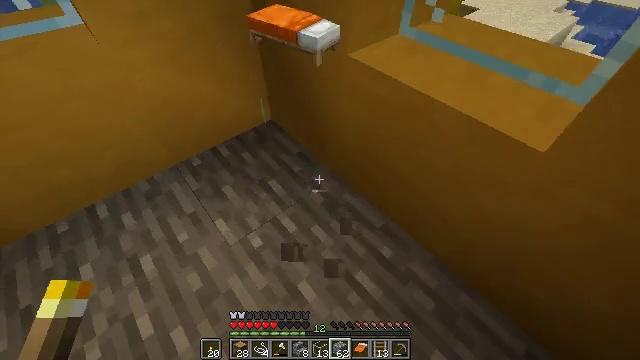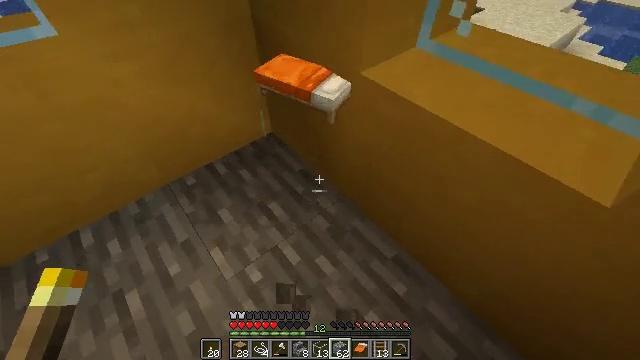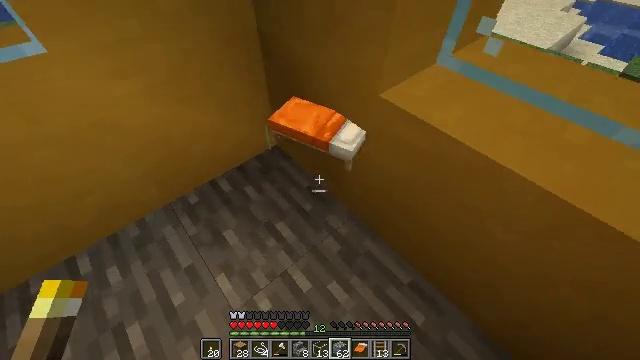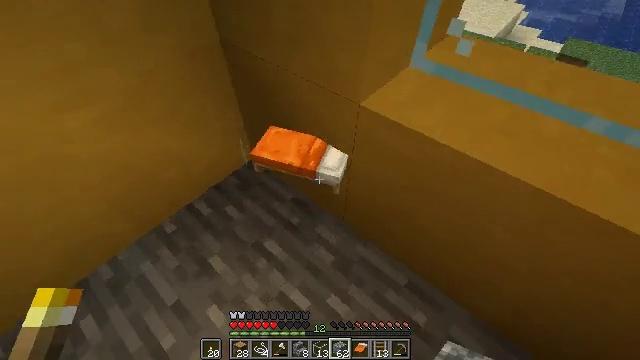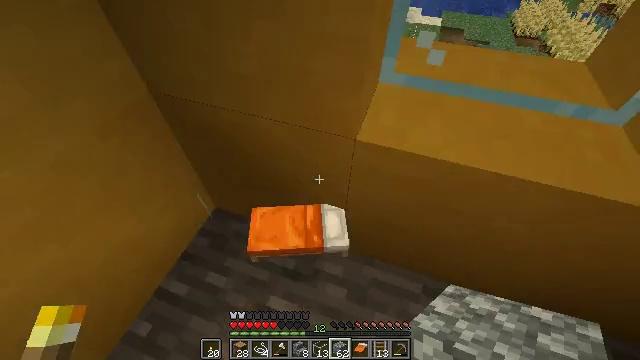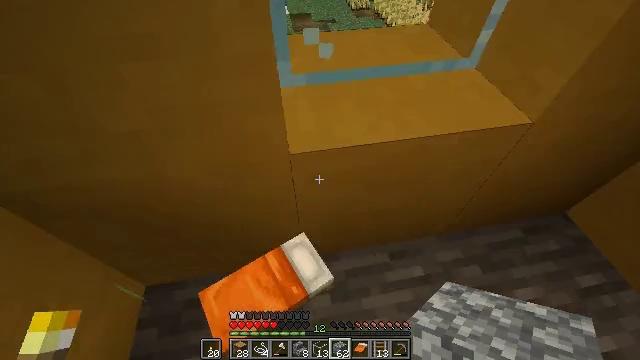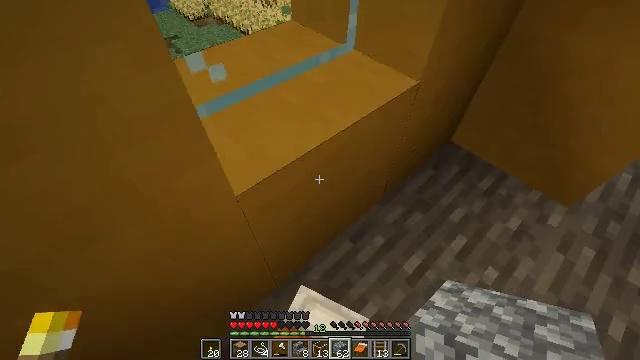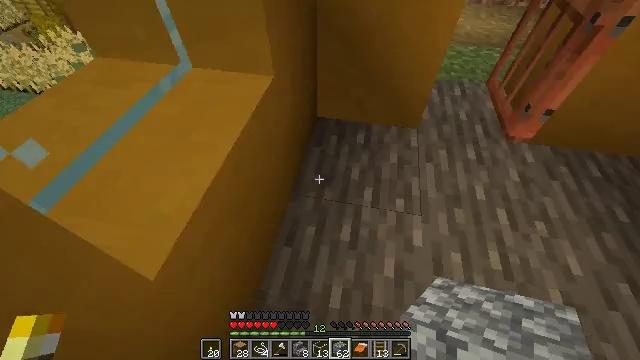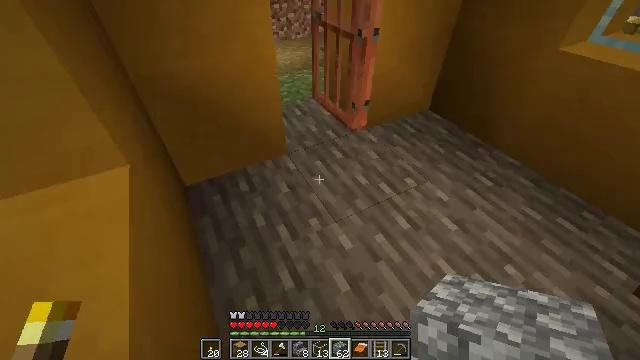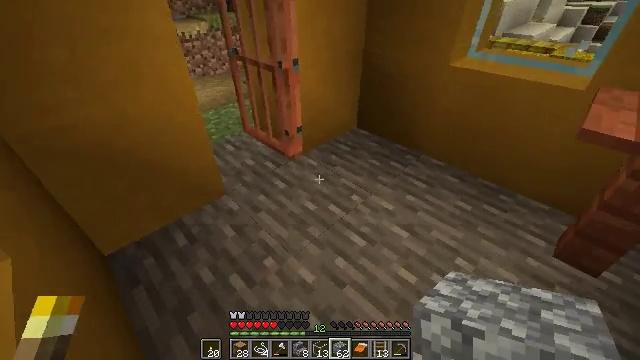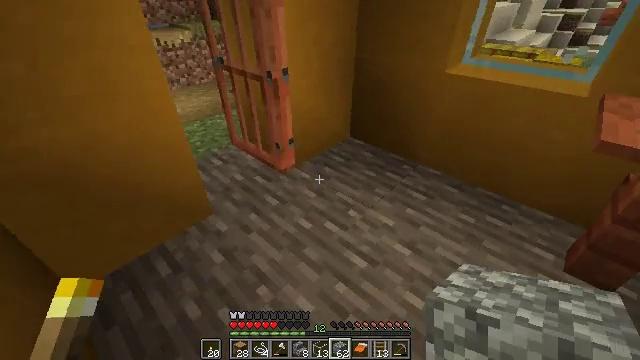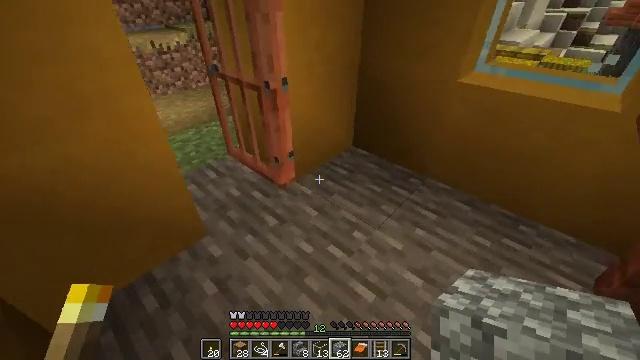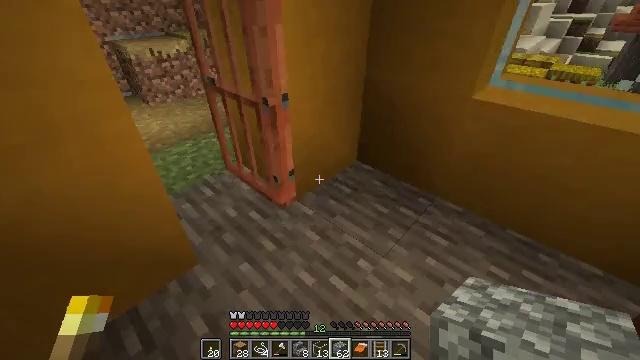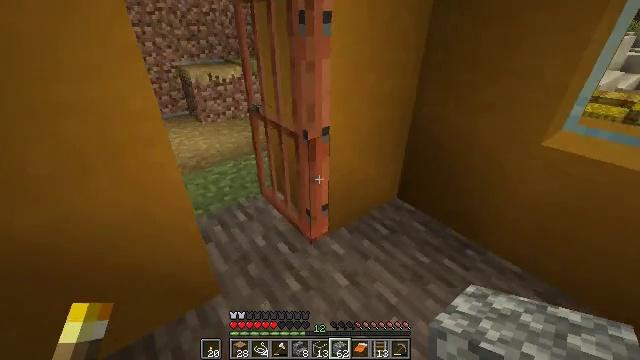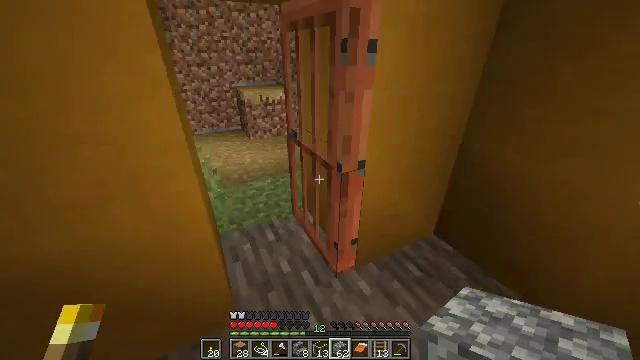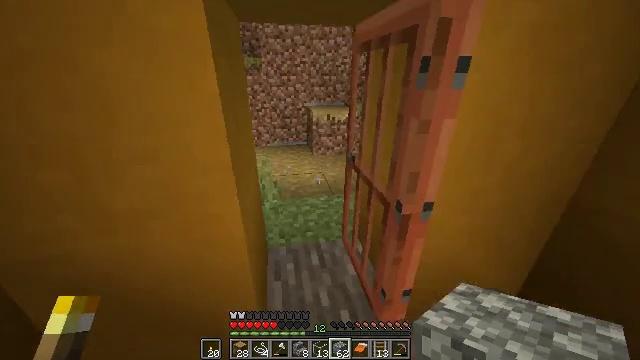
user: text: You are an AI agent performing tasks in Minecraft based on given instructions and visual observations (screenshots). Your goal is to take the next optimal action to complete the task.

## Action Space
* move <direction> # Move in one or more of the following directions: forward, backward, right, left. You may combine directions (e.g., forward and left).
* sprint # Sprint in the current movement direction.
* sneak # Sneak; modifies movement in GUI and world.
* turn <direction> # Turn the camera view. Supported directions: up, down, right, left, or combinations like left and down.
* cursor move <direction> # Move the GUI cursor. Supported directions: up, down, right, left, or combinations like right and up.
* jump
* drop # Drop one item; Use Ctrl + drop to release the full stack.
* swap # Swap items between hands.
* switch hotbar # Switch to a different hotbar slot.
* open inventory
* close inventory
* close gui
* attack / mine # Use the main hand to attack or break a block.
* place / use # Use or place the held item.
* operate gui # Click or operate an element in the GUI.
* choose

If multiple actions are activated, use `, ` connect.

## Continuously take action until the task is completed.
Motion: motion action
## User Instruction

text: Gather an orange bed for future use.
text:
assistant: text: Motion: move forward and move left
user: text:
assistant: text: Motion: move forward and move left
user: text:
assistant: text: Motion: move forward and move left, turn right
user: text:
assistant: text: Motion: move forward and move left, turn right
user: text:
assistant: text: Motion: move forward and move left, turn right
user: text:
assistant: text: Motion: move forward and move left, turn right
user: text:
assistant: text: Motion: move forward and move left, turn right
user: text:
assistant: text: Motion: move forward and move left, turn right and up
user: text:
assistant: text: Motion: move forward, turn right and up
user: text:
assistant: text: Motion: move forward, turn right and up
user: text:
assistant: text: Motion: move forward
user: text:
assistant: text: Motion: move forward
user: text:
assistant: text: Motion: move forward, sprint, turn left and up
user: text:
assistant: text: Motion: move forward, sprint, turn left and up
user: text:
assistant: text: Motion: move forward, sprint, turn left and up
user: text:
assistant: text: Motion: move forward, sprint, turn left and up
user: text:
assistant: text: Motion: move forward, turn left
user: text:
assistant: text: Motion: move forward
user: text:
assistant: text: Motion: move forward, sprint
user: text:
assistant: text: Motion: move forward, sprint
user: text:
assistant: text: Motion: move forward, sprint
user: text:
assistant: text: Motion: move forward, turn right
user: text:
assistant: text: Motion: move forward, turn right and up
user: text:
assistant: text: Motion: move forward, sprint, turn right and up
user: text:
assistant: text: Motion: move forward, sprint, turn right and up
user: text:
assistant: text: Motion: move forward, sprint, turn right and up
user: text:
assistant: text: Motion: move forward, sprint
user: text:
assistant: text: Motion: move forward
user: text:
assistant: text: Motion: move forward, sprint
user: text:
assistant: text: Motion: move forward, sprint